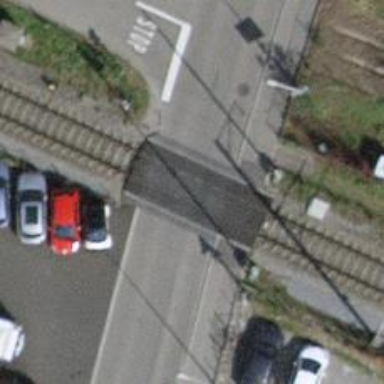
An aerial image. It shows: Level crossing at the railway with full barrier.